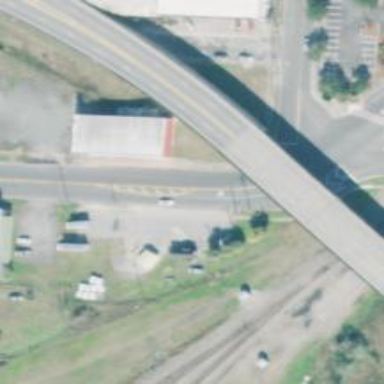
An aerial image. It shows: Trunk highway bridge.